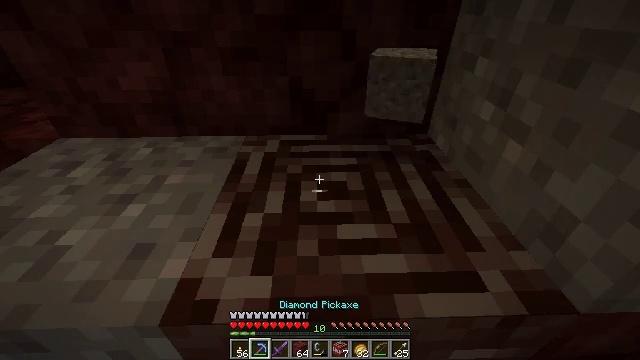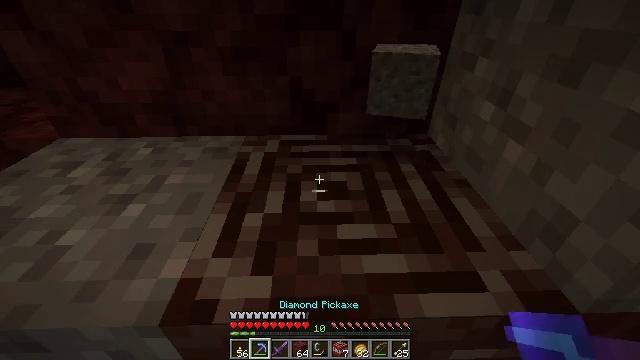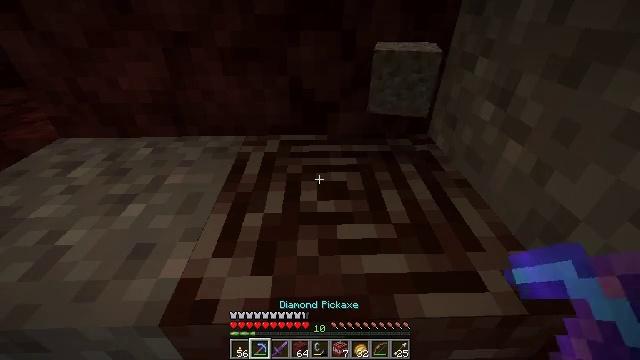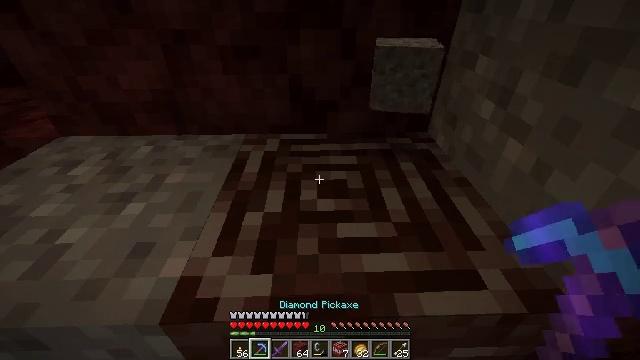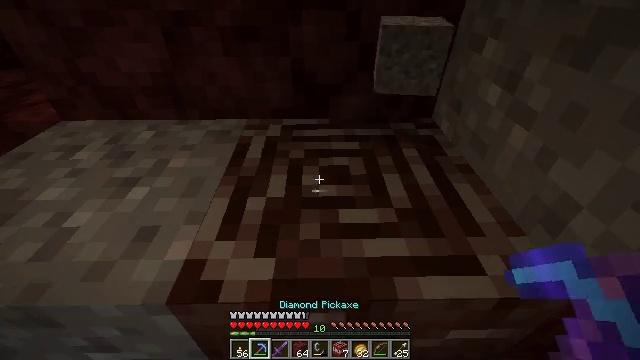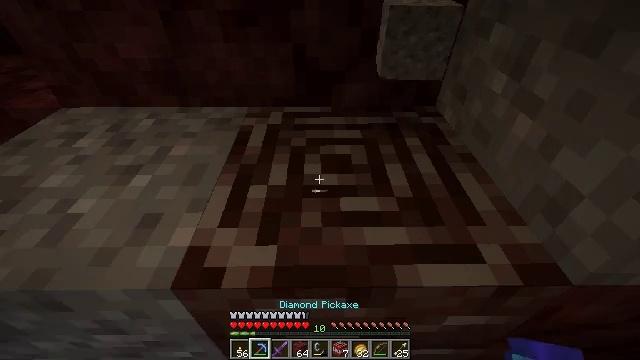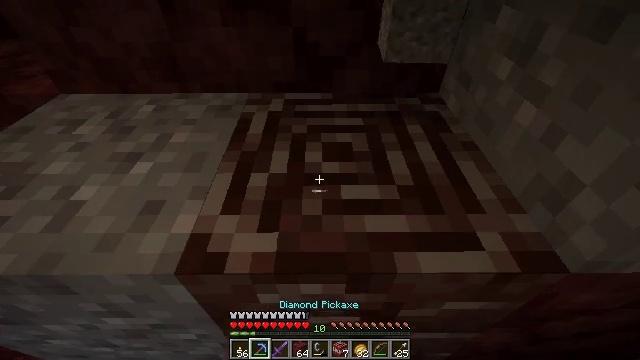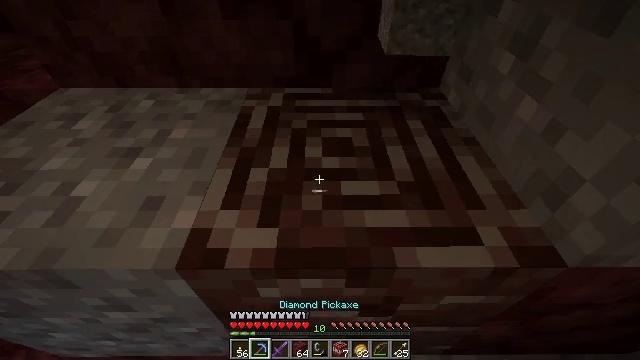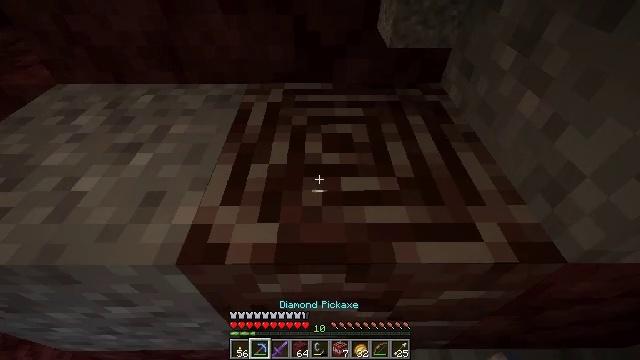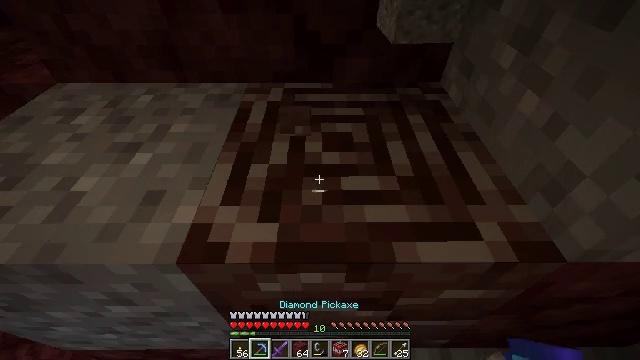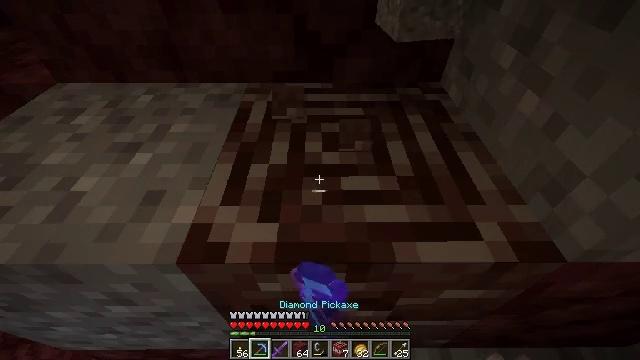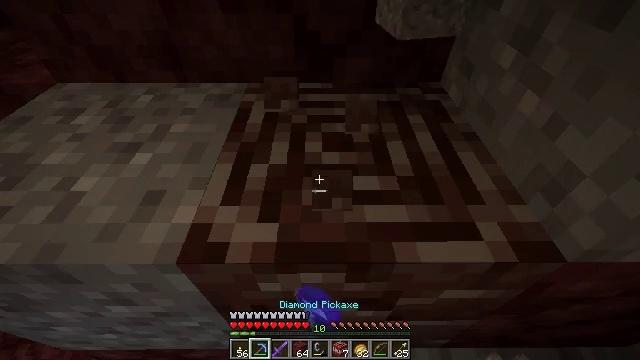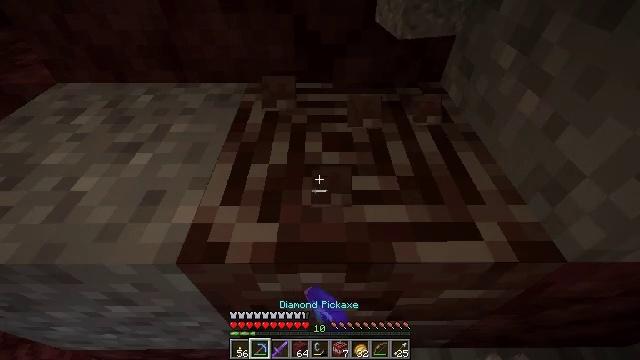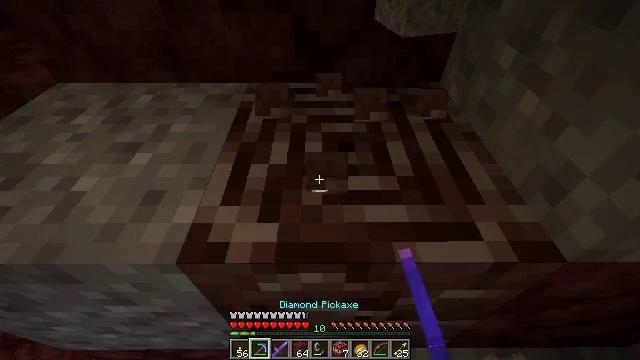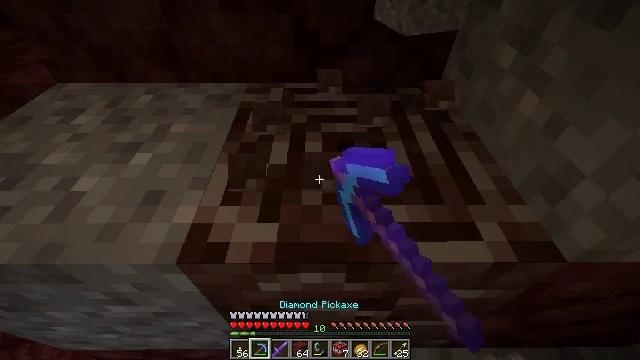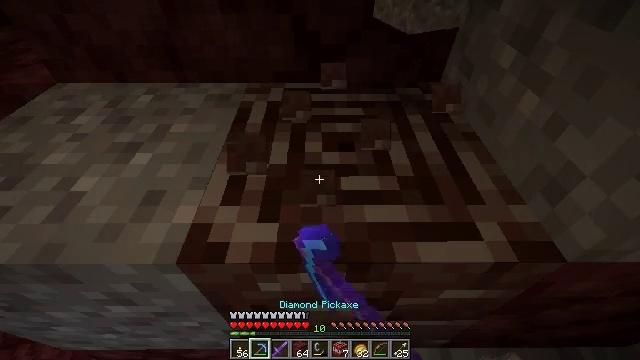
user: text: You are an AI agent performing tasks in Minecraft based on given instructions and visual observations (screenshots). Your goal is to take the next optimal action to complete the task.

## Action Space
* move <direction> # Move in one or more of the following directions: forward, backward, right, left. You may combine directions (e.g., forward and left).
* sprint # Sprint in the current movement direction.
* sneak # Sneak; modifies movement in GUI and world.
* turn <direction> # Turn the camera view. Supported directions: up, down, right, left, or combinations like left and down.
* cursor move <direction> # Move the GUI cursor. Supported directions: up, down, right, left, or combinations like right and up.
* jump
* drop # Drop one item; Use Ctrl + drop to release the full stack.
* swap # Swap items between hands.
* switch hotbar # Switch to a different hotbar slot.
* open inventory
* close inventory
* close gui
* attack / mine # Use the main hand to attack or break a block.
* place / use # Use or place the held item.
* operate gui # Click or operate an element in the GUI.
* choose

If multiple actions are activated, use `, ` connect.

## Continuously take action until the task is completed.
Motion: motion action
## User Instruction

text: Collect ancient debris for Netherite crafting.
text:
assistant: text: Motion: no_op
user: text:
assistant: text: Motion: no_op
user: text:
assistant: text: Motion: no_op
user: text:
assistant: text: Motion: turn down
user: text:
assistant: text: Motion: turn down
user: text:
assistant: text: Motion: turn down
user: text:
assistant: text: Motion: turn down
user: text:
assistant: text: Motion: no_op
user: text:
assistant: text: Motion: attack / mine
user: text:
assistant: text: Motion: attack / mine
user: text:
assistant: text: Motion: attack / mine
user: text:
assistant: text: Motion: attack / mine
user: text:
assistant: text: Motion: attack / mine
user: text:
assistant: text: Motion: attack / mine
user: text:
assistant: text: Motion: attack / mine
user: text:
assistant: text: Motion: attack / mine
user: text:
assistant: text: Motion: attack / mine
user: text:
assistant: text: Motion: attack / mine
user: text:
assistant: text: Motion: attack / mine
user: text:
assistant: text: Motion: attack / mine
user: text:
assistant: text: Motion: attack / mine
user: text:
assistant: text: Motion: attack / mine
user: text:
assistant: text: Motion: attack / mine
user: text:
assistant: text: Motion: attack / mine
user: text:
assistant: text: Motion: attack / mine
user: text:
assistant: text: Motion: attack / mine
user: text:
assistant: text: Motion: attack / mine
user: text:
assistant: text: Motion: attack / mine
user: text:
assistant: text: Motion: attack / mine
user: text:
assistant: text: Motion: attack / mine